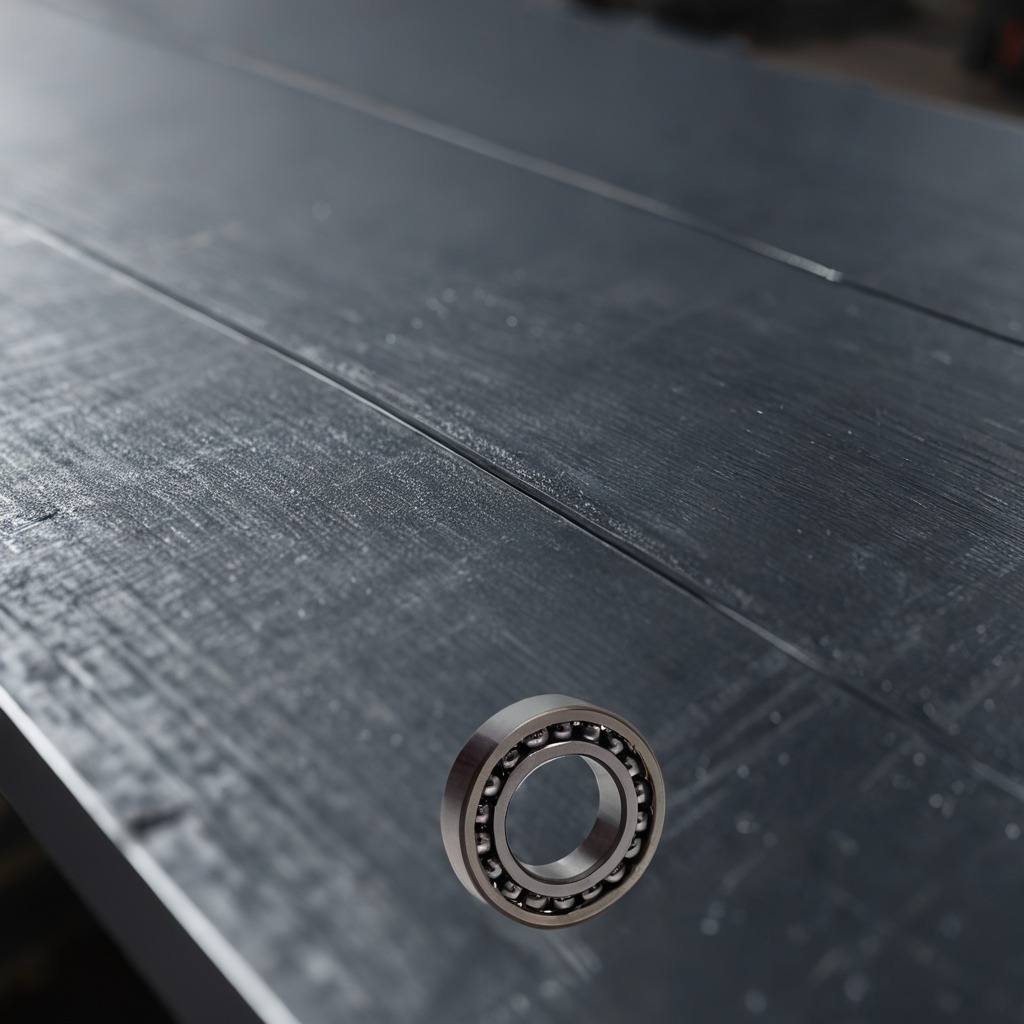
A metal ball bearing is lying on a cold steel table in a mining workshop gritty textures.